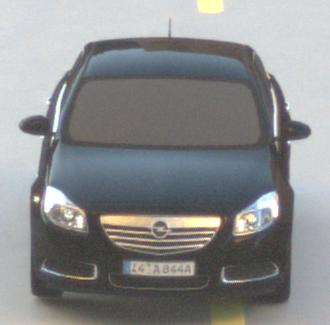
Make: Opel
Model: Insignia 1.6
Detailed model: Insignia (A) Notch Back
Model produced from: 2008/11
Model produced until: 2008/12
Doors: 4
Color: black
Road condition: dry road
Daytime: sunrise or sunset
Contrast: medium contrast